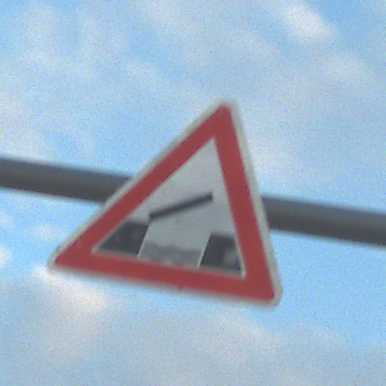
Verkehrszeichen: BeweglicheBruecke
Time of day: SunriseSunset
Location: Outdoor (RoadRail)
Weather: PartlyCloudy
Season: NotSpecified
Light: Natural